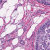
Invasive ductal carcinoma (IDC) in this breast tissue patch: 0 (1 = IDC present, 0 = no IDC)